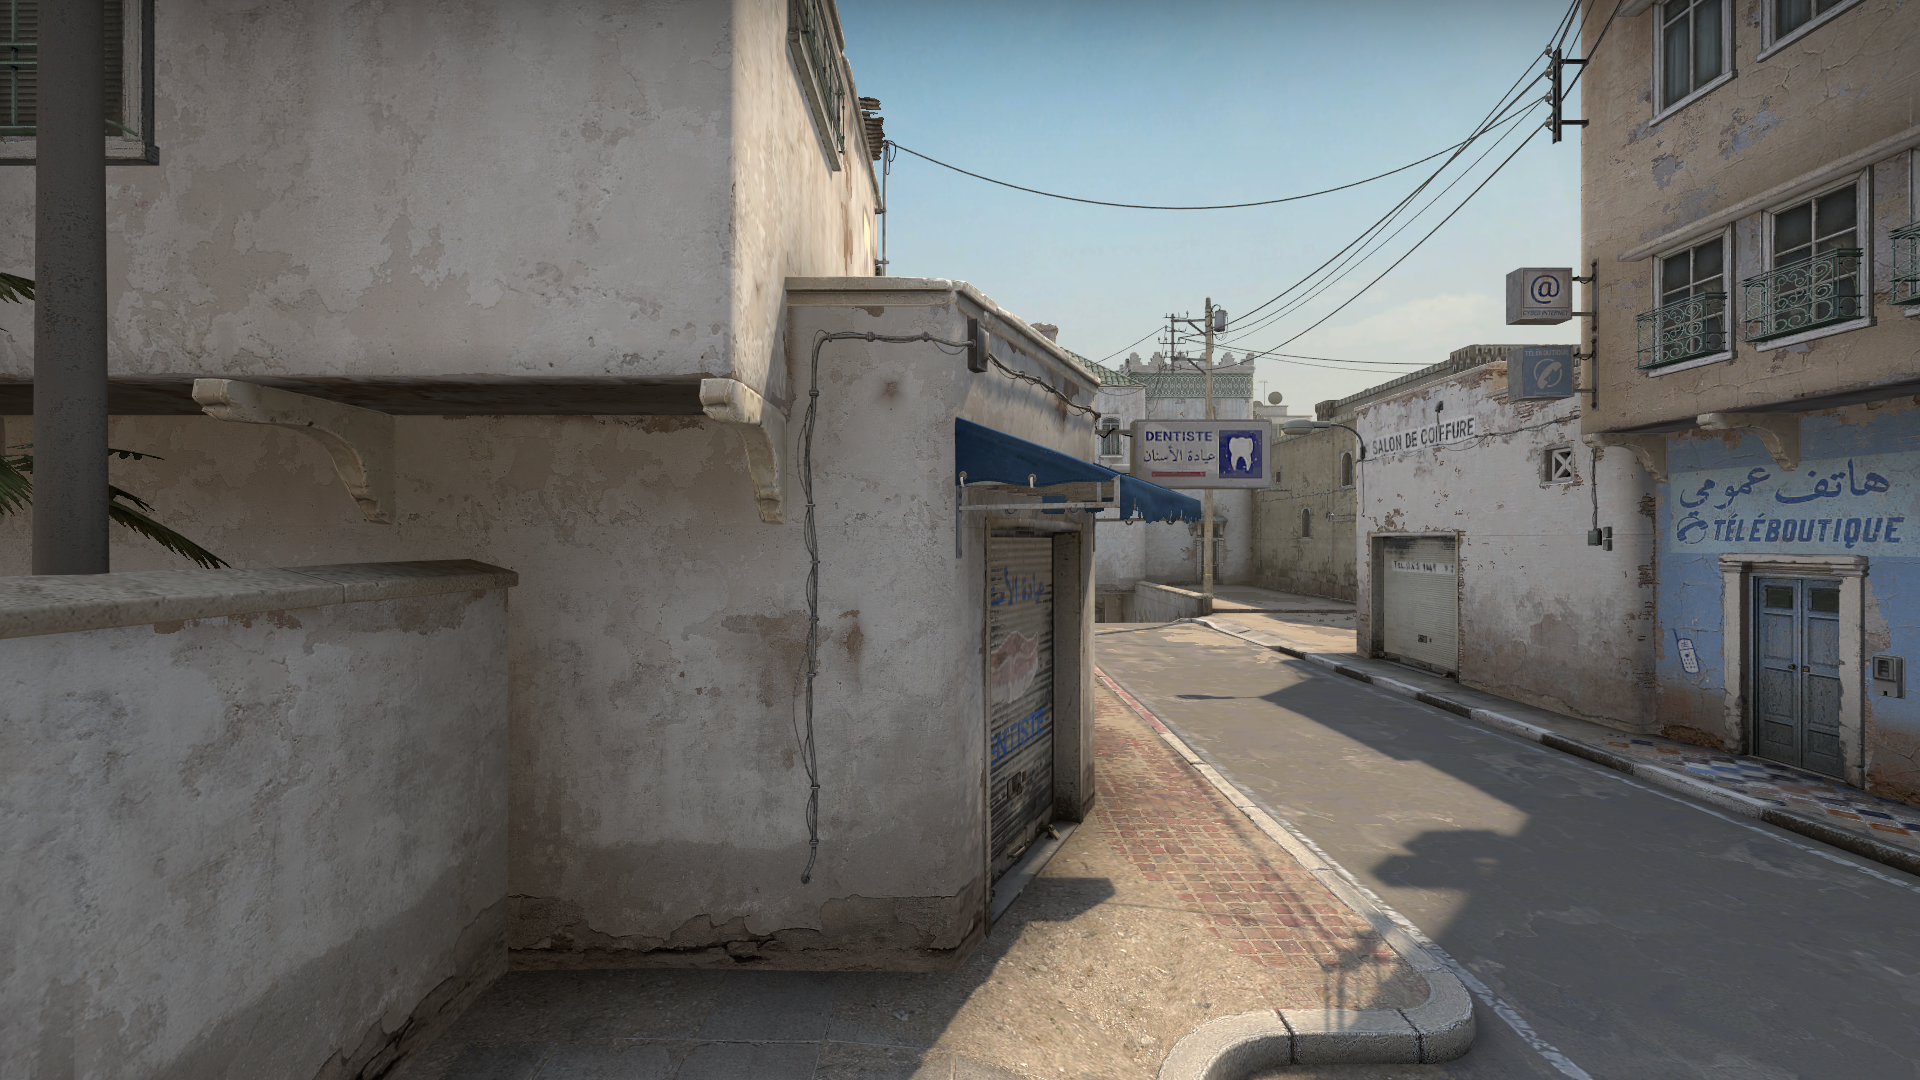
Map: de_dust2